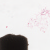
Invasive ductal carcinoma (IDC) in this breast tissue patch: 0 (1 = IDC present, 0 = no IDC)